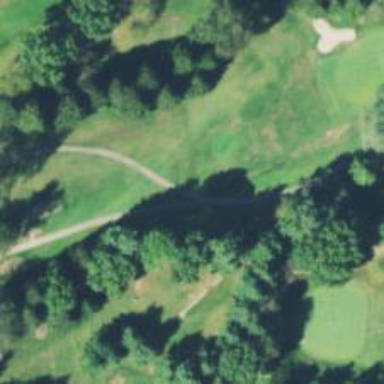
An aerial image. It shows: Path designated for golf carts.